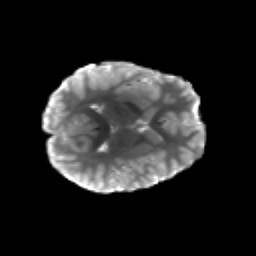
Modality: T2w
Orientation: axial
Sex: male
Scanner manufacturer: siemens
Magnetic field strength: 3 T
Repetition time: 5 s
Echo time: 0.071 s